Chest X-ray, PA view. Patient: 63 years old, sex M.
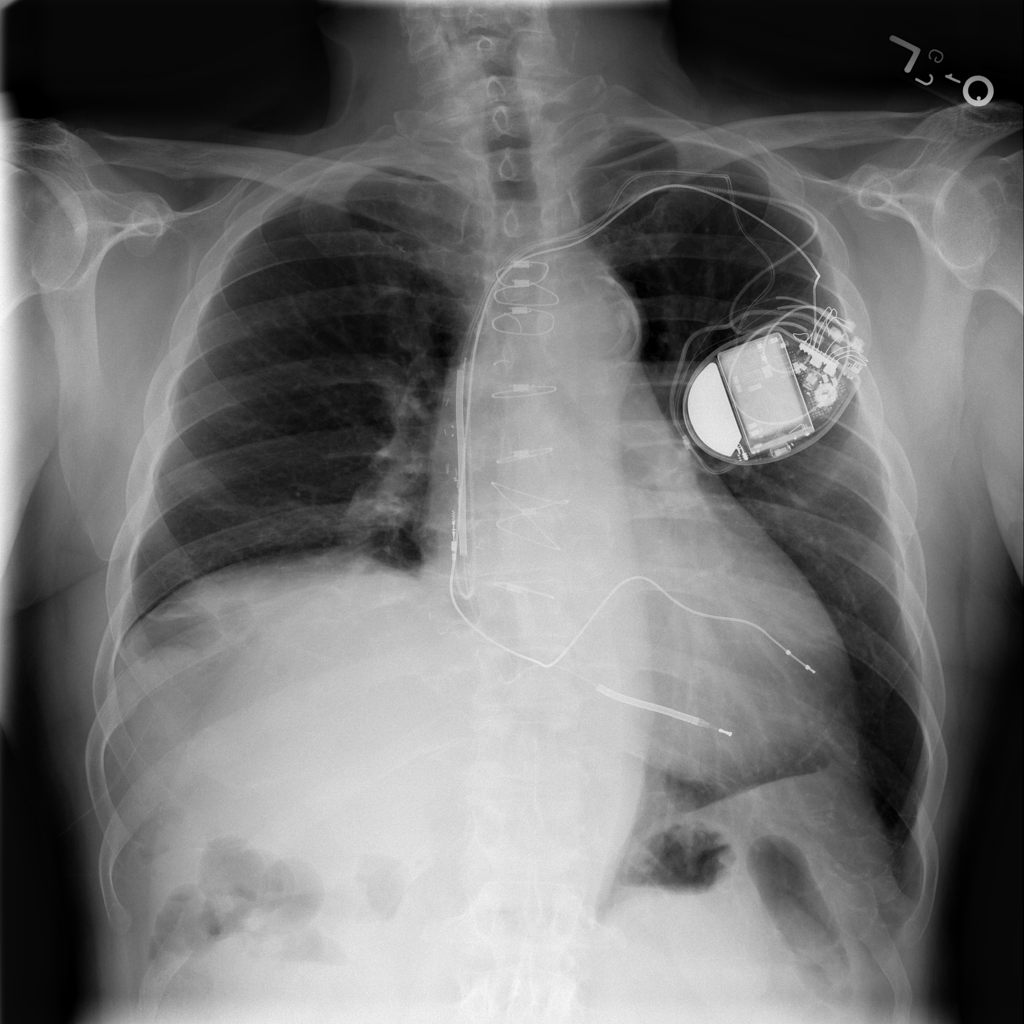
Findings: No Finding